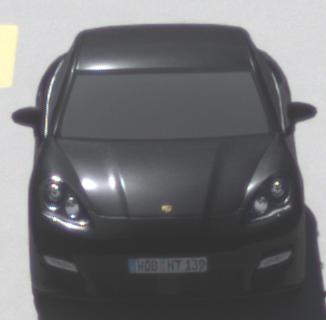
Make: Porsche
Model: Panamera
Detailed model: Panamera (970)
Model produced from: 2010/05
Model produced until: 2013/04
Doors: 5
Color: black
Road condition: dry road
Daytime: midday
Contrast: high contrast